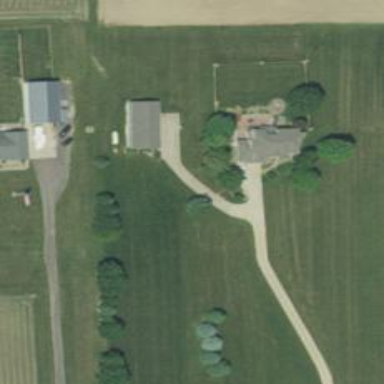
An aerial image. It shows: Driveway.